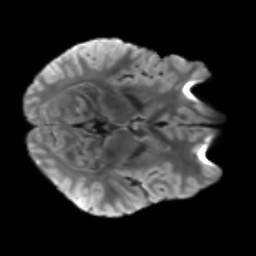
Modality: T2w
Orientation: axial
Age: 26
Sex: male
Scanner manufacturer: siemens
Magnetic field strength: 3 T
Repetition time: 3.5 s
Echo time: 0.086 s